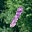
Label: 1